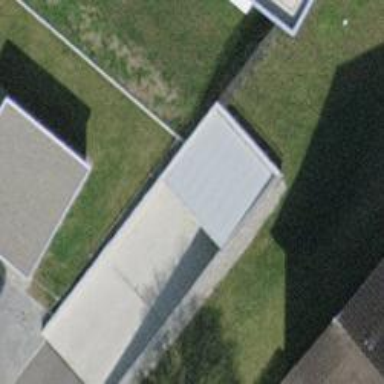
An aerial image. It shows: View of roof of building.